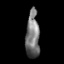
Tissue: skin
Cell type: Epithelial cells
Senescence score: 0.2599
Nuclear area (px): 633
Mean DAPI intensity: 118.021